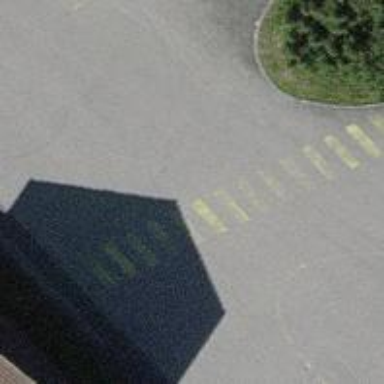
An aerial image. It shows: Uncontrolled zebra crossing on the road.